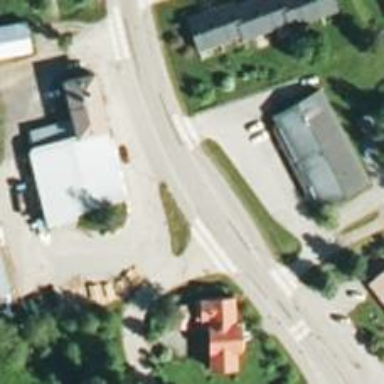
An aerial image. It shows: Uncontrolled road crossing.